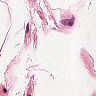
Metastatic tissue present: no